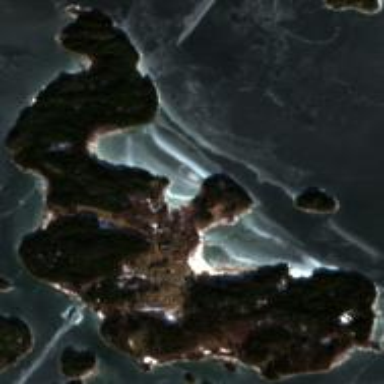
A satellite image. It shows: Island with natural coastline.